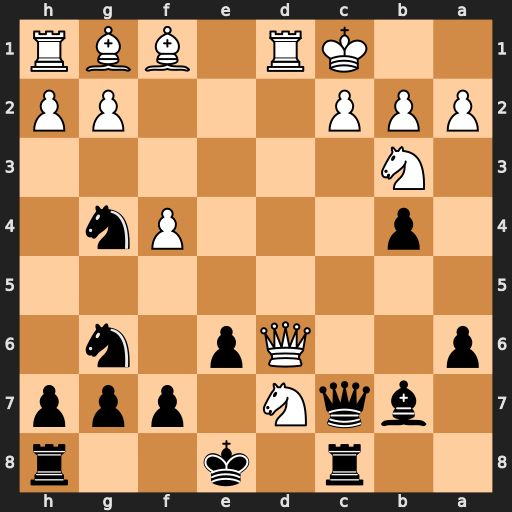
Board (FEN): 2r1k2r/1bqN1ppp/p2Qp1n1/8/1p3Pn1/1N6/PPP3PP/2KR1BBR
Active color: b
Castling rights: k
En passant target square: -
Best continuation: Qxc2#